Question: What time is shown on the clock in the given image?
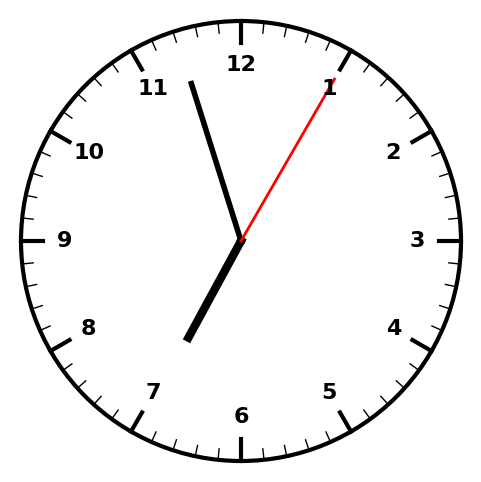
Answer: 06:57:05